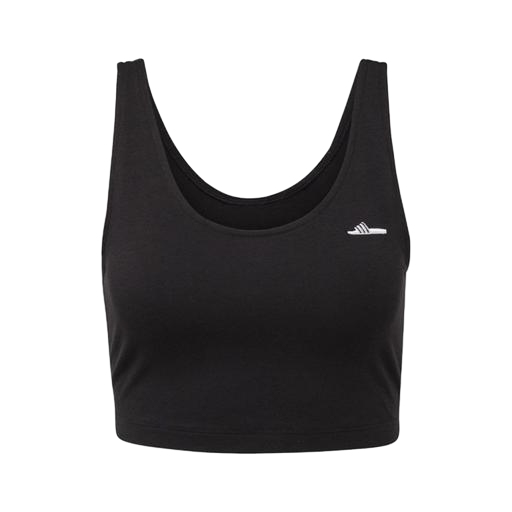
black run clima tank, black women's crop top, black cropped tank top, white background